A spectrogram of one vibration snapshot from a rotating bearing is shown (time on one axis, frequency on the other). Diagnose the bearing from this image, choosing from: normal, inner_race, outer_race, ball.
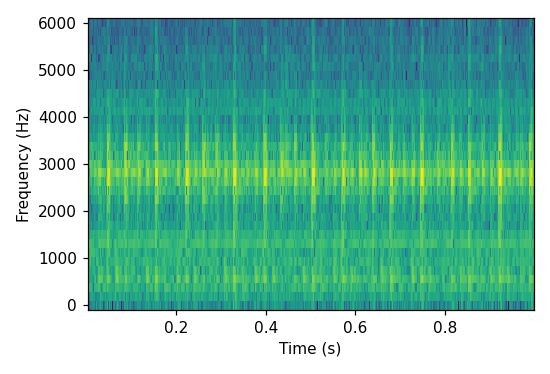
Answer: outer_race